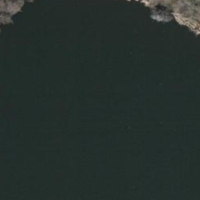
EUNIS habitat code: 14
Species observed at this site:
Hedera helix